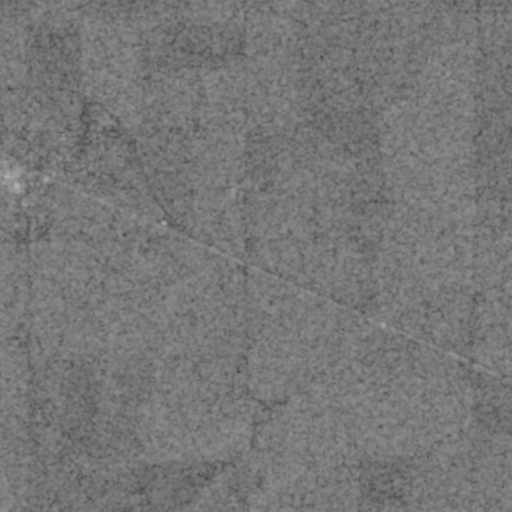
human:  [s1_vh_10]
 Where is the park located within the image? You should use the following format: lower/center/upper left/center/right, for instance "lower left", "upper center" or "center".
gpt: The park is located in the upper left of the image.
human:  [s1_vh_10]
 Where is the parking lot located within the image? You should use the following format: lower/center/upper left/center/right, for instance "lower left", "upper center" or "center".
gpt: The parking lot is located in the upper left of the image.
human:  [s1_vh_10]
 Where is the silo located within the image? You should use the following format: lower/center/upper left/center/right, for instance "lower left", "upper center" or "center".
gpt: The silo is located in the upper left of the image.
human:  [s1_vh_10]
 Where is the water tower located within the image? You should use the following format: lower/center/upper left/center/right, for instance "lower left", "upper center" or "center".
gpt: The water tower is located in the center left of the image.
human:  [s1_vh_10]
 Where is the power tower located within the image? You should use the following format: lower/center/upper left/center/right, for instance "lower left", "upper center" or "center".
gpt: There is no power tower in the image.

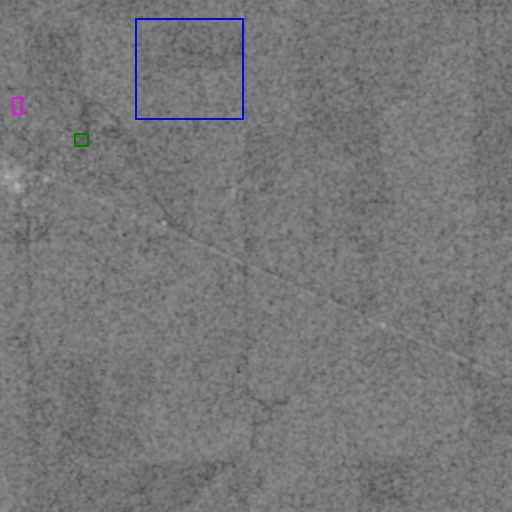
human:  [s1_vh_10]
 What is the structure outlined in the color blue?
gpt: The structure outlined in blue is a crop field.
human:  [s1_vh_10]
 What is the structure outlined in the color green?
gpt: The structure outlined in green is a park.
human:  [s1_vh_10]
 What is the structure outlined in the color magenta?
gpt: The structure outlined in magenta is a building.
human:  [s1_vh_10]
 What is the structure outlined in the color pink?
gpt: There is no pink outline.